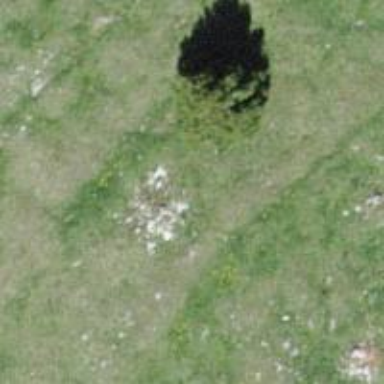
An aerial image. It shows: Needle-leaved tree in its natural environment.